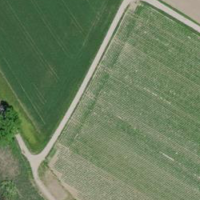
EUNIS habitat code: 52
Species observed at this site:
Rana temporaria